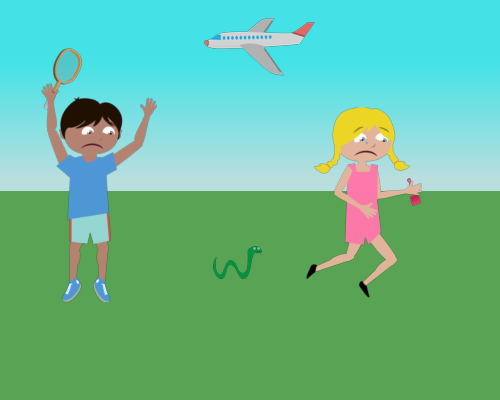
small plane in middle facing left big girl running  on right facing right small shovel in left hand small snake in middle from girl foot girl and big sad boy on left standing with arms up frown on face small racket in left hand